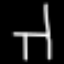
Label: chair